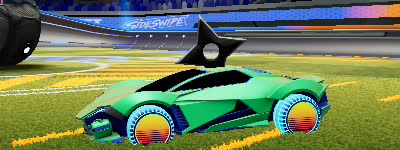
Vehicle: werewolf